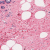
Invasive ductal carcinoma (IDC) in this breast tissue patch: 0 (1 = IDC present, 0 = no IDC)